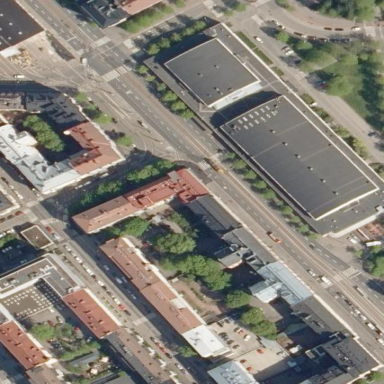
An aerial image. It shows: Building with round-shaped roof.